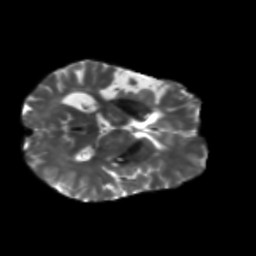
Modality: T2w
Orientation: axial
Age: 46
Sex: male
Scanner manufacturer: siemens
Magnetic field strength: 3 T
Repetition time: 5.47 s
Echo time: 0.0854 s